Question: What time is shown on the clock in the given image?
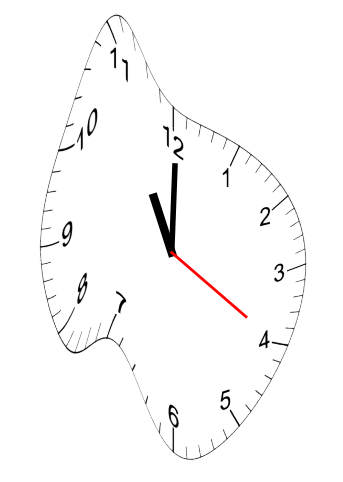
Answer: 11:00:20